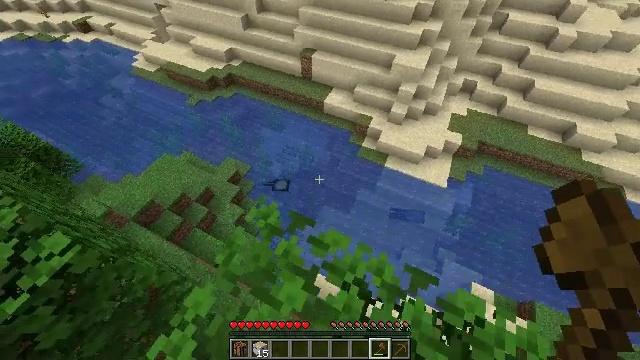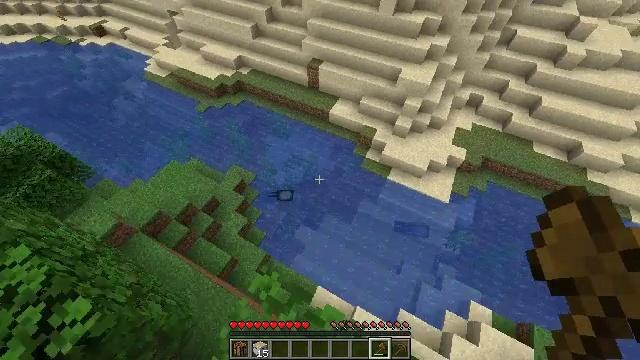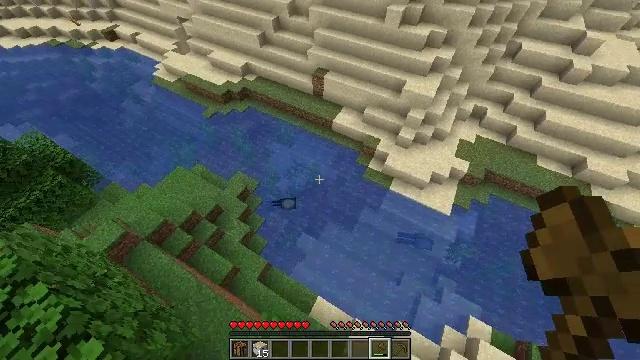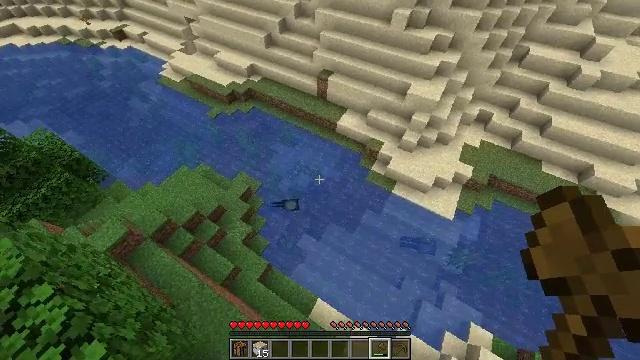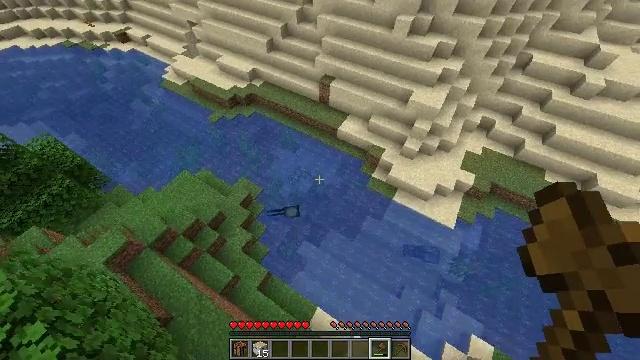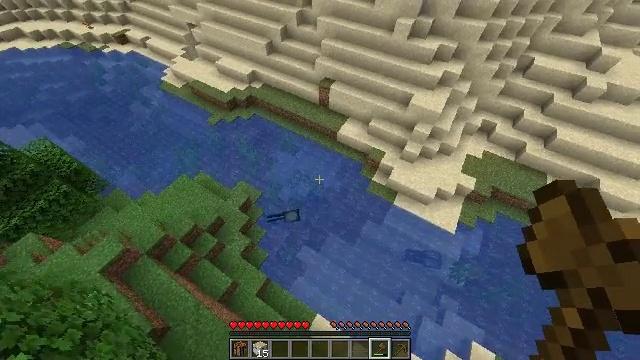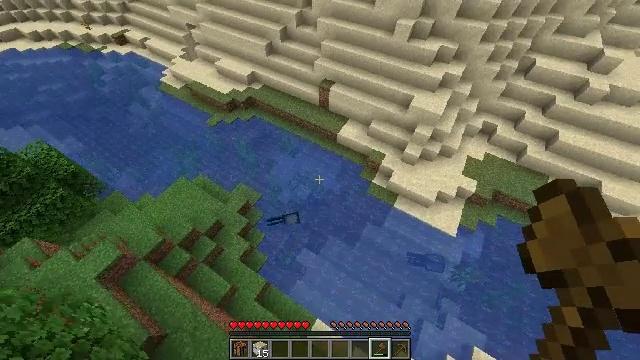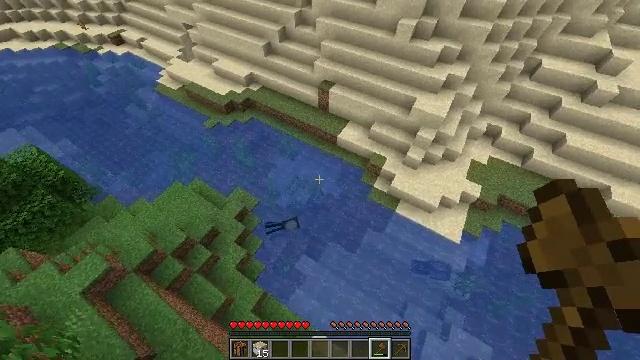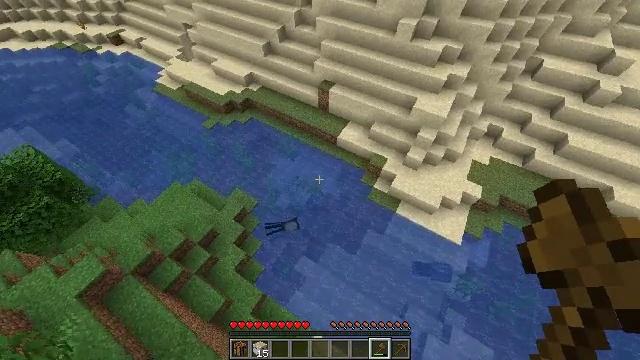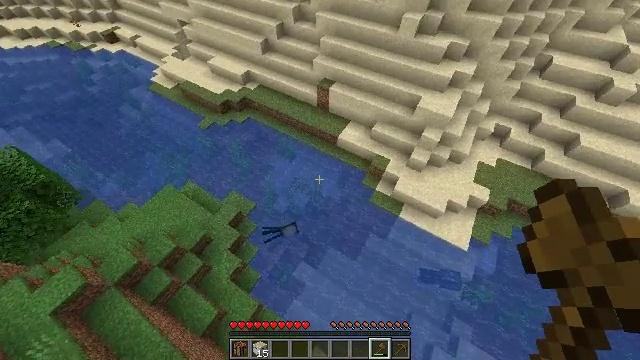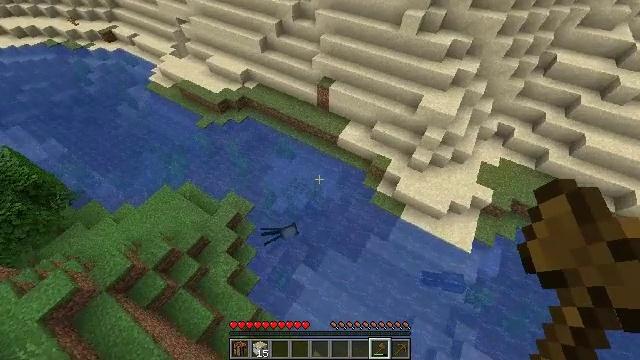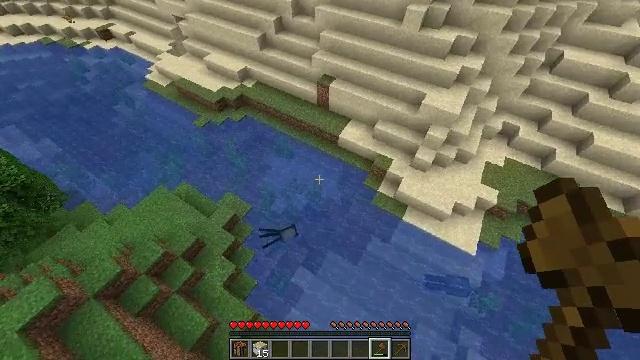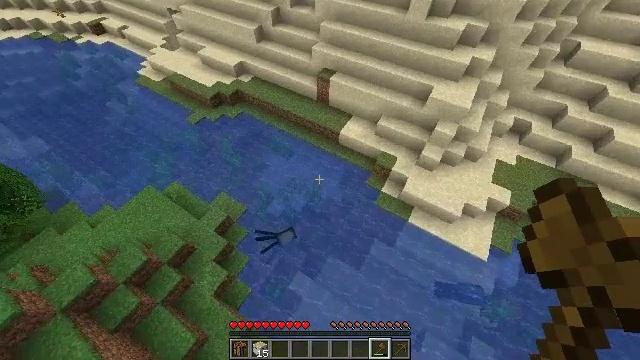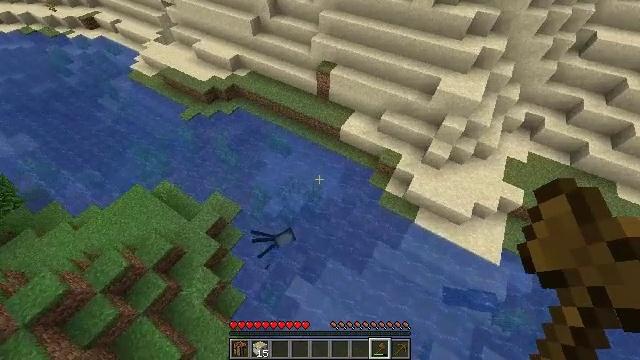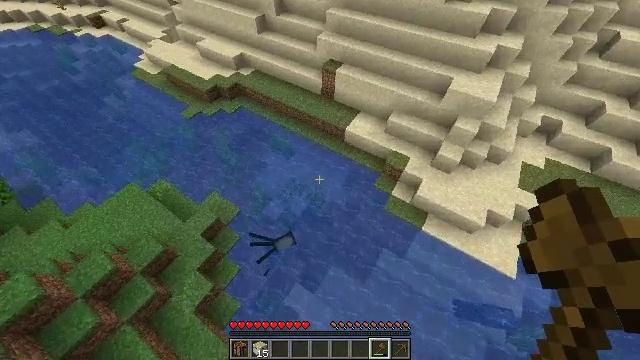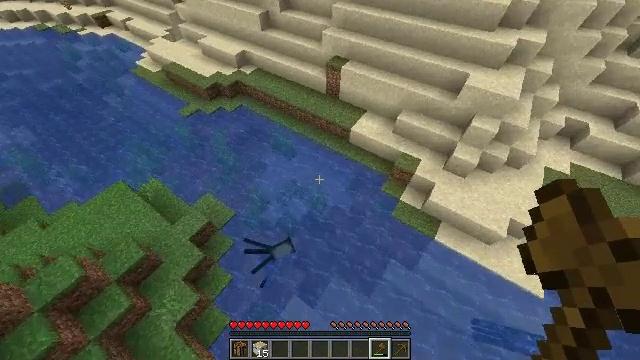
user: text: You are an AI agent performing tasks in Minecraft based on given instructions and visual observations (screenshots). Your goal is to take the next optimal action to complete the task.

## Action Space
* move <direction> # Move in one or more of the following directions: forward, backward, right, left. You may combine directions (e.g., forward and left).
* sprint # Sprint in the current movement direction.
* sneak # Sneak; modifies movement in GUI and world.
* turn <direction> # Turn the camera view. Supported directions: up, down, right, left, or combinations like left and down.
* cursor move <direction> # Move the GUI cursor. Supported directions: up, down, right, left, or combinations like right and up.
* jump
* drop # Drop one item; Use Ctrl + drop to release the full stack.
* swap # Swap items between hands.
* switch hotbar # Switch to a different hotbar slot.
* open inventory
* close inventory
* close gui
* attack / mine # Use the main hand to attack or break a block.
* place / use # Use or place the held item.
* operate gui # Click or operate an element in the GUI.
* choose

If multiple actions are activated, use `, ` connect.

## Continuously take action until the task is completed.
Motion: motion action
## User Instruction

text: Gather sand from the desert.
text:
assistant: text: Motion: move forward, sprint, turn left, jump
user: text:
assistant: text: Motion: move forward, sprint, turn left, jump
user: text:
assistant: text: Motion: move forward, sprint, turn left, jump
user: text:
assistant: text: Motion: move forward, sprint, jump
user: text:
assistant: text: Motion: move forward, sprint
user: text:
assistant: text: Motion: move forward, sprint
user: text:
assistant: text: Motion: move forward, sprint
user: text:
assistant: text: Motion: move forward, sprint
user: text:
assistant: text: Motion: move forward, sprint
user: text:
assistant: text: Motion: move forward, sprint
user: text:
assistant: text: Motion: move forward, sprint
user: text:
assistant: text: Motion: move forward, sprint
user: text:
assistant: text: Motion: move forward, sprint
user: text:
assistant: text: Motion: move forward, turn left and up
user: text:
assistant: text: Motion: move forward, turn left and up
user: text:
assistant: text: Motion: move forward, turn left and up
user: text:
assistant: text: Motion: move forward, turn left and up
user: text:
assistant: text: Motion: move forward, turn left and up
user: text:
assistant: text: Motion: move forward, turn left and up
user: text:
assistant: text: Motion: move forward, turn up
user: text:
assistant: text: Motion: move forward, turn up
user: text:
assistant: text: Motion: move forward, turn up
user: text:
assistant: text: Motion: move forward, turn left and up
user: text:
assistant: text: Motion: move forward, sprint, turn left and up
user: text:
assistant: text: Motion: move forward, sprint, turn left and up
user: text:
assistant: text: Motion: move forward, sprint, turn up
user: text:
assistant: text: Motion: move forward, sprint, turn up, jump
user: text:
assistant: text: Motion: move forward, sprint, turn up, jump
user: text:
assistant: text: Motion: move forward, sprint, turn up, jump
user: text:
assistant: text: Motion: move forward, sprint, turn up, jump